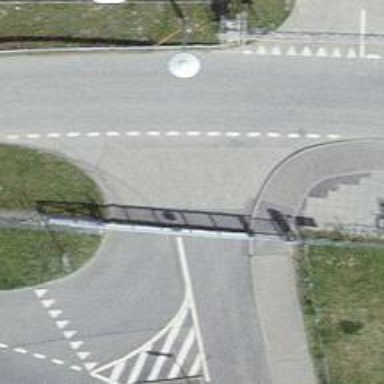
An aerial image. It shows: Gate.